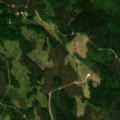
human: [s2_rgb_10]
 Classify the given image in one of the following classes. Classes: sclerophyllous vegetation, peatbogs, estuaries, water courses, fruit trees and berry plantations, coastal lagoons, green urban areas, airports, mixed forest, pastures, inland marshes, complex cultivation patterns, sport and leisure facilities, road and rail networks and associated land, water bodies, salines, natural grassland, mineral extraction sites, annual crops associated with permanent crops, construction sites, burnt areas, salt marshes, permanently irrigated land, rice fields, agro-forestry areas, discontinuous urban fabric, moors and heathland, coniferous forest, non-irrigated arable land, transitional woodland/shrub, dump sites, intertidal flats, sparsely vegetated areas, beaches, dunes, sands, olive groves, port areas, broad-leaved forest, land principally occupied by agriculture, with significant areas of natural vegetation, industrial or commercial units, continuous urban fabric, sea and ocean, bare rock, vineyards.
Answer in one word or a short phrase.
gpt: coniferous forest, mixed forest, transitional woodland/shrub